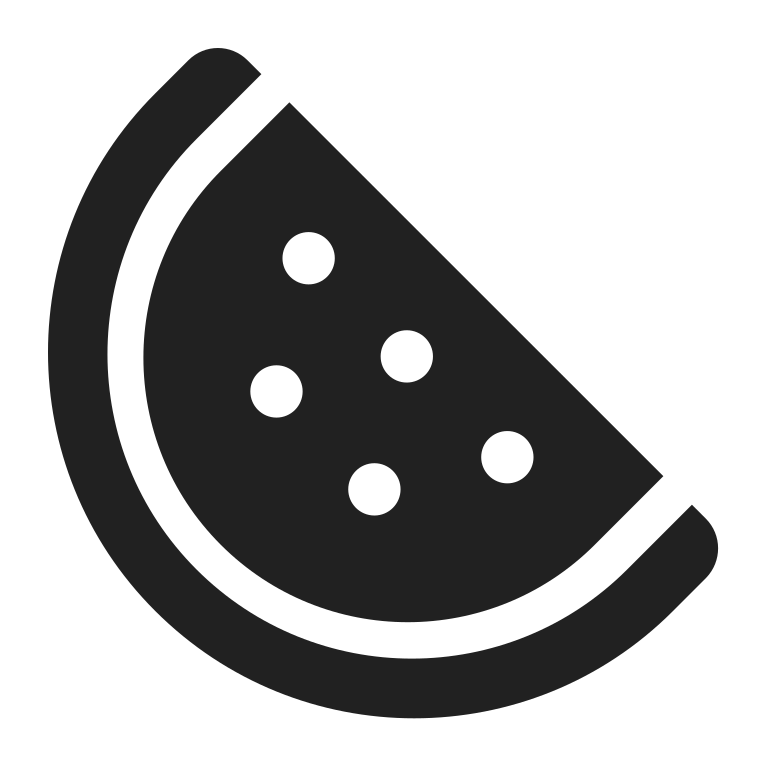
watermelon high contrast